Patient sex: M
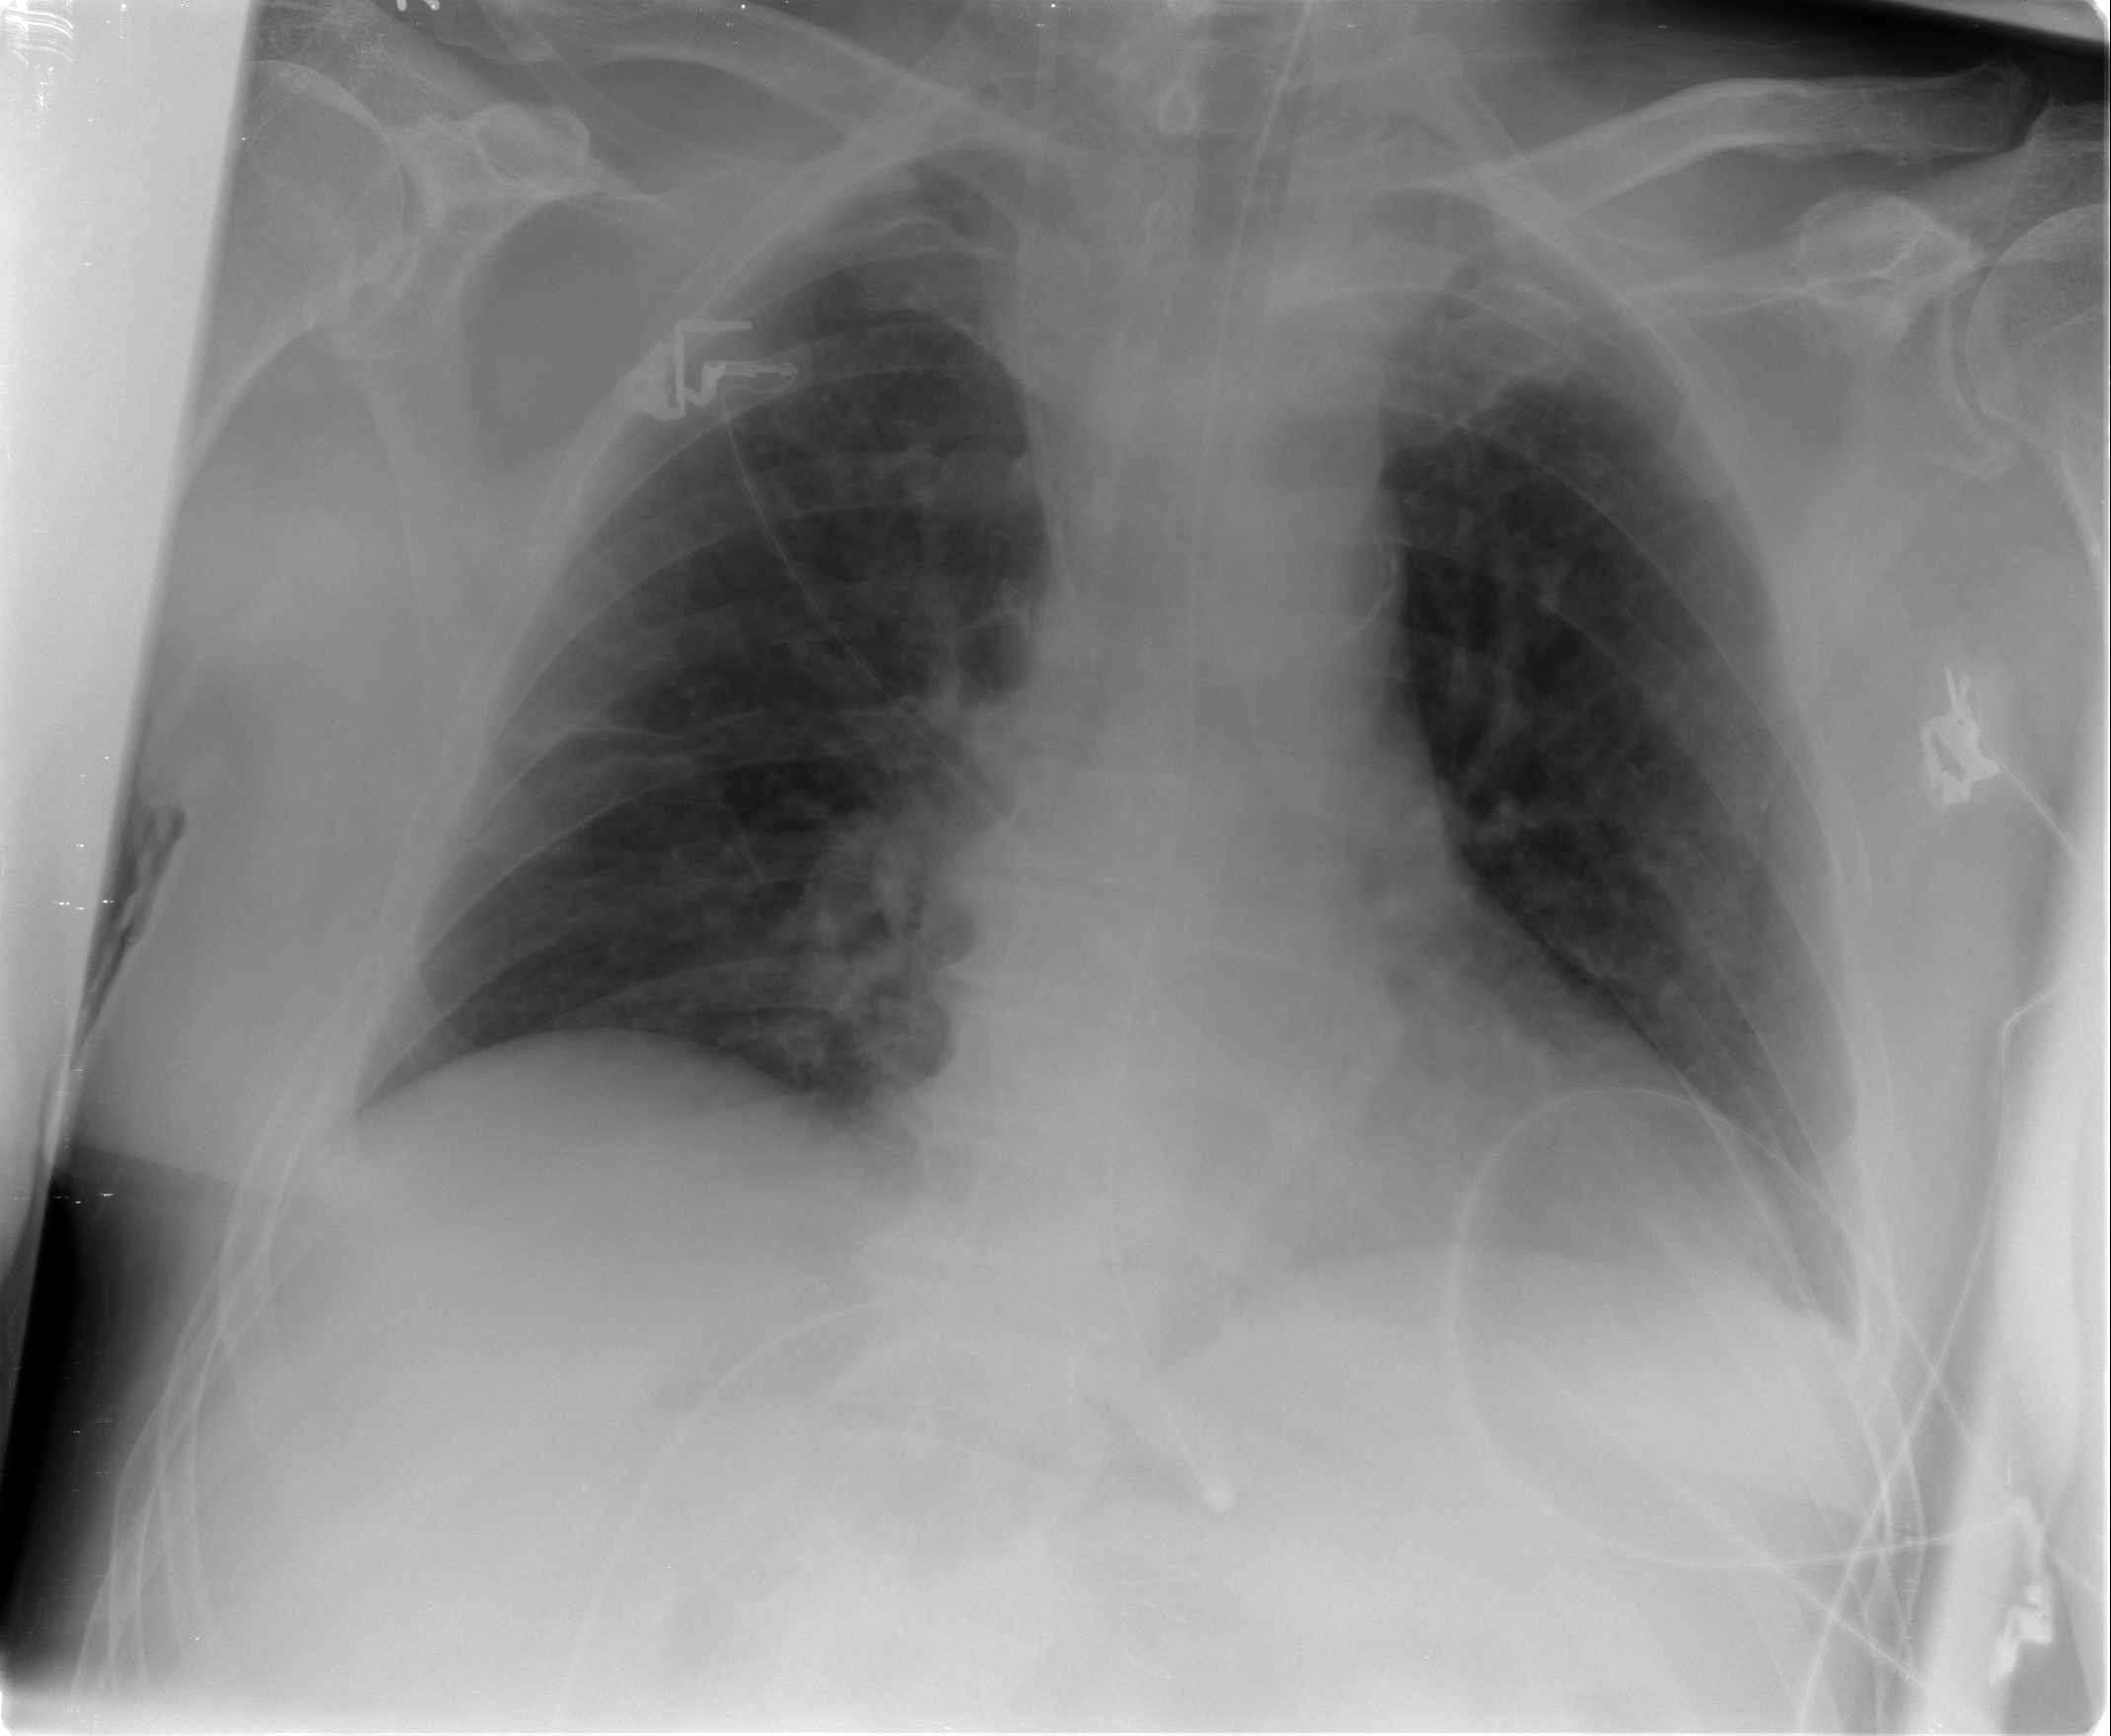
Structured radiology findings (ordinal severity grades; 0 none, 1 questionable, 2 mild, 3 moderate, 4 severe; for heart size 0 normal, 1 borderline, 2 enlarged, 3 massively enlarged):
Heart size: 2
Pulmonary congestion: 2
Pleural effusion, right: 0
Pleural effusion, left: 0
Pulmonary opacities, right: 0
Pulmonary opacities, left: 0
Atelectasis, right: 0
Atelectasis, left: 0